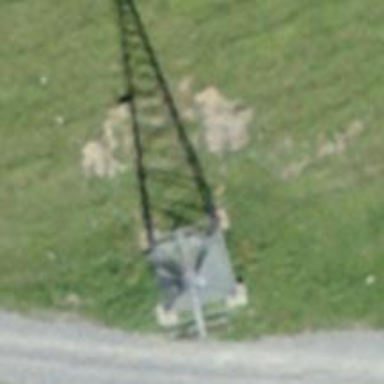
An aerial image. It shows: Pylon used for aerialway.